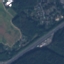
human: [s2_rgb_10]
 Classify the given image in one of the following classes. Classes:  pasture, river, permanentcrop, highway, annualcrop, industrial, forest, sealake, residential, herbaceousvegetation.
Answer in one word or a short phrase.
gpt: Highway